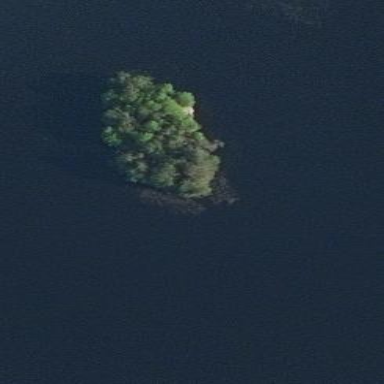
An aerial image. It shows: Islet.